Aerial crown-view tile of a tropical tree (Barro Colorado Island, Panama), acquired 20250715:
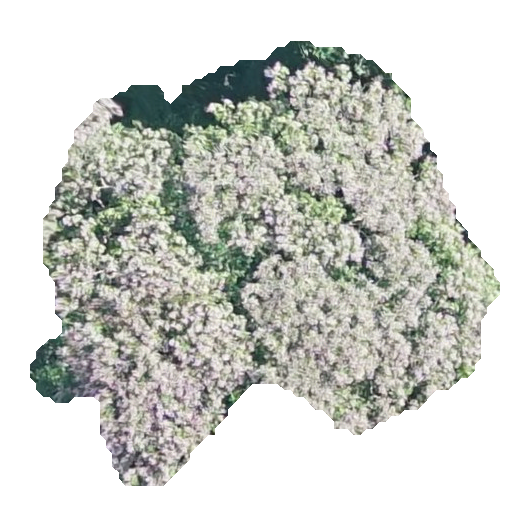
Species: Dipteryx oleifera
GBIF accepted scientific name: Dipteryx oleifera
Crown area: 205.818 m²